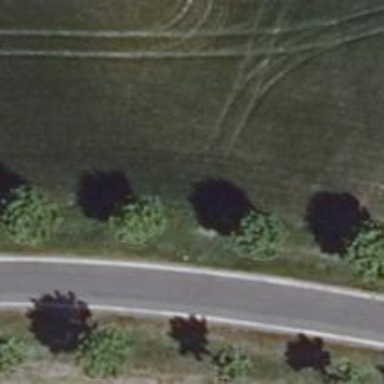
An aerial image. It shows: Row of trees in natural setting.